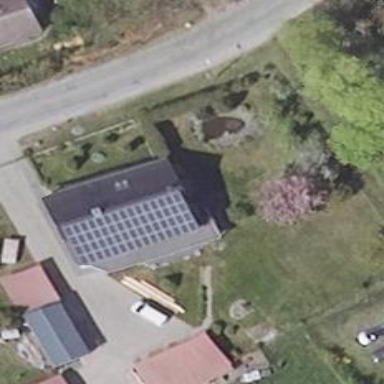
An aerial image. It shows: Solar photovoltaic panel generator producing electricity in small installation.